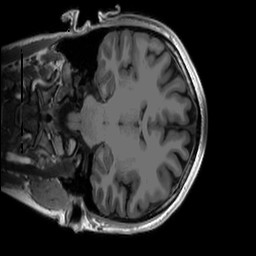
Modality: T1w
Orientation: coronal
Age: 22
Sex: female